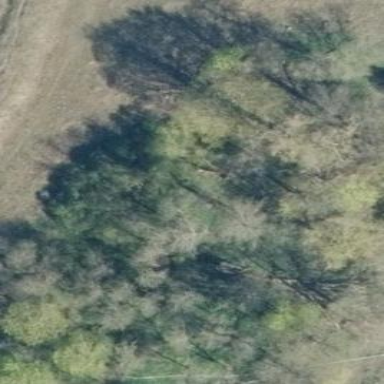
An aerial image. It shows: Forest area.